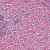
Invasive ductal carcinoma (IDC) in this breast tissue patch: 1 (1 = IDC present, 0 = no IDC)